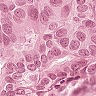
Metastatic tissue present: yes